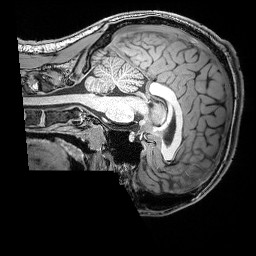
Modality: T1w
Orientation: sagittal
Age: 20
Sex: male
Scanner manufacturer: siemens
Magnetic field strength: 3 T
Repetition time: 2.53 s
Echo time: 0.00388 s